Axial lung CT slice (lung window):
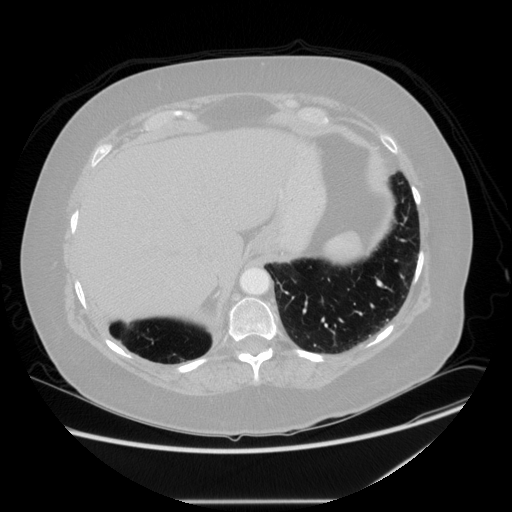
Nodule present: no